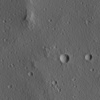
Atmospheric dust classification: not_dusty